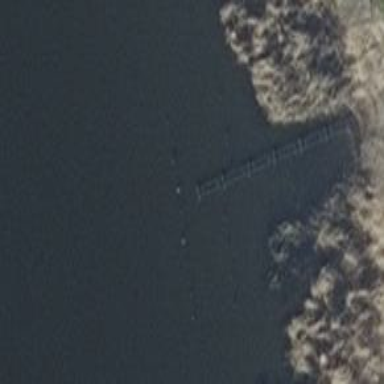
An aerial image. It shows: Man-made pier.